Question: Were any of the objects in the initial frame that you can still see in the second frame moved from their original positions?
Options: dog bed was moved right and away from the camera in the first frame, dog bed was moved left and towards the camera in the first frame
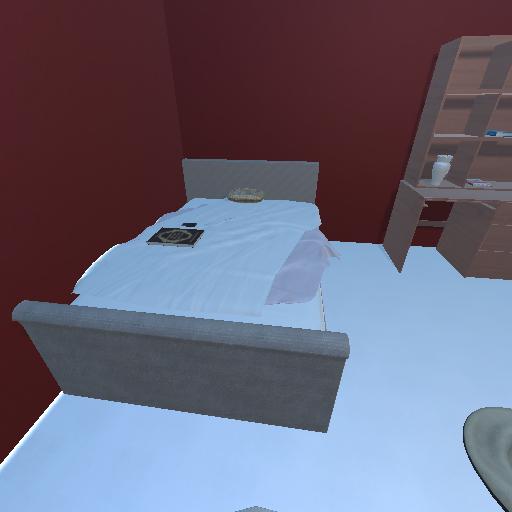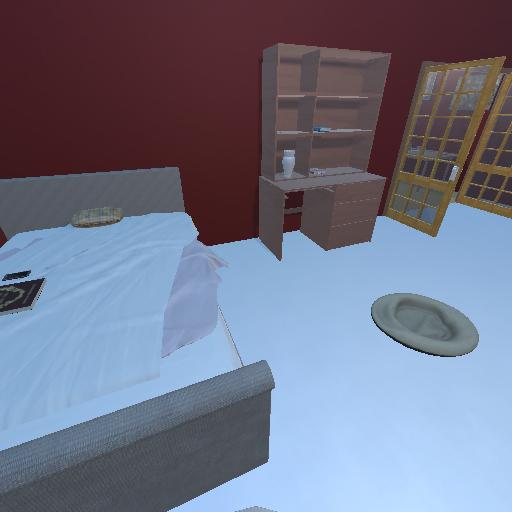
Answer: dog bed was moved right and away from the camera in the first frame